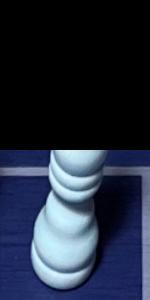
Label: Bishop_White